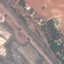
Label: Highway